Interaction volume radius: 5 \u00c5
Interaction volume height: 30 \u00c5
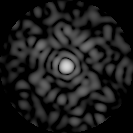
Disorder parameter: 0.8347